RGB frame:
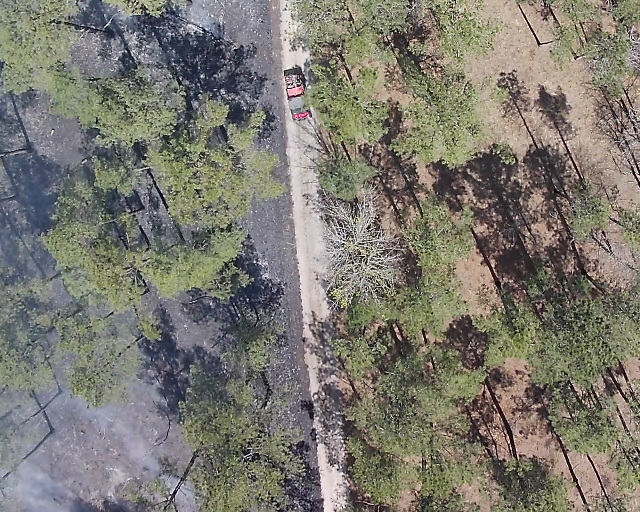
Thermal frame:
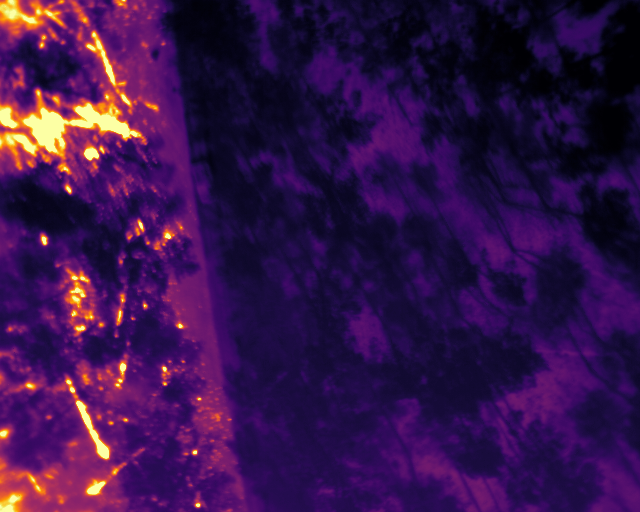
Captured: 2026-02-27 02:40:06
Pixels at or above 80 °C: 14795 (fraction of frame: 0.04515)